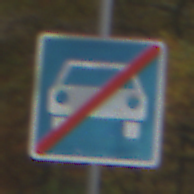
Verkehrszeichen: EndeKraftfahrstrasse
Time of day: Midday
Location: Outdoor (Nature)
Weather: Overcast
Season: Autumn
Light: Natural